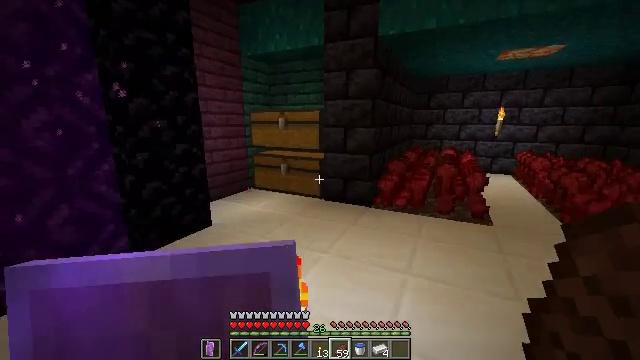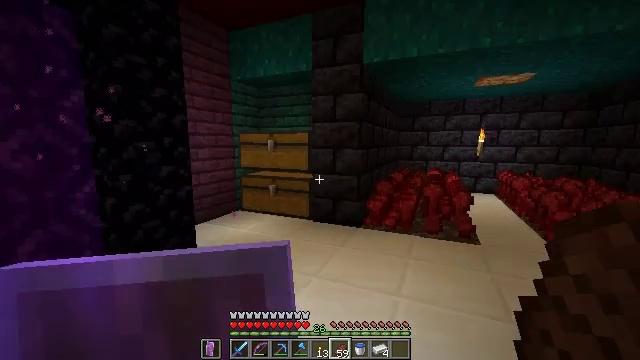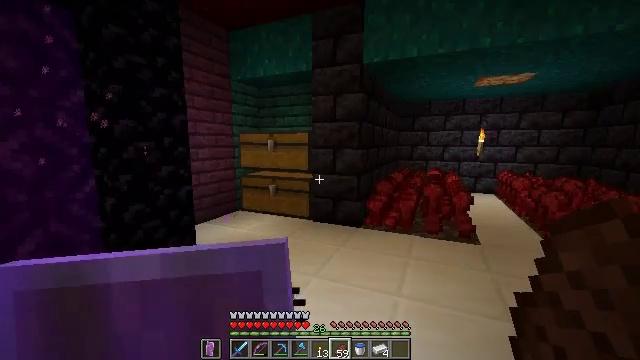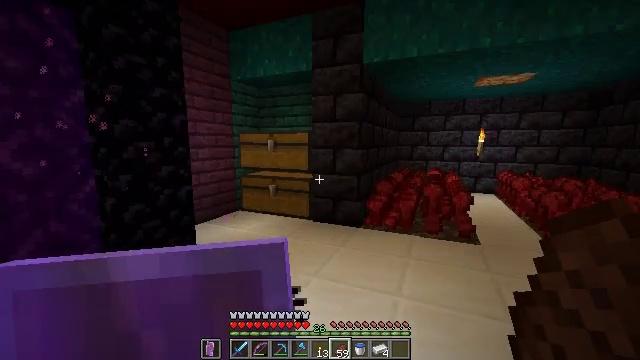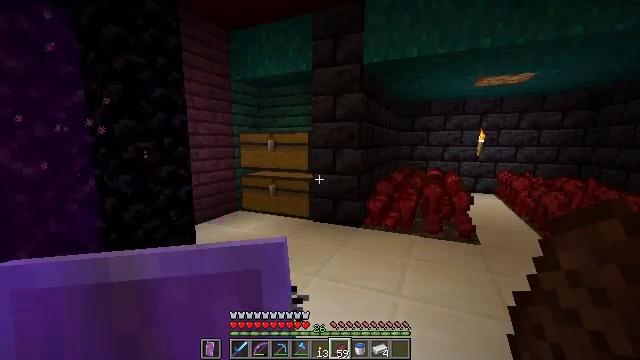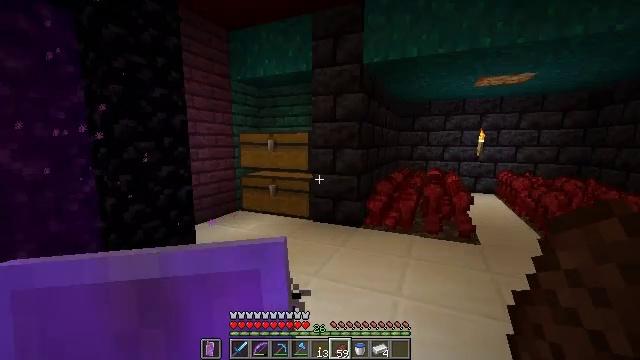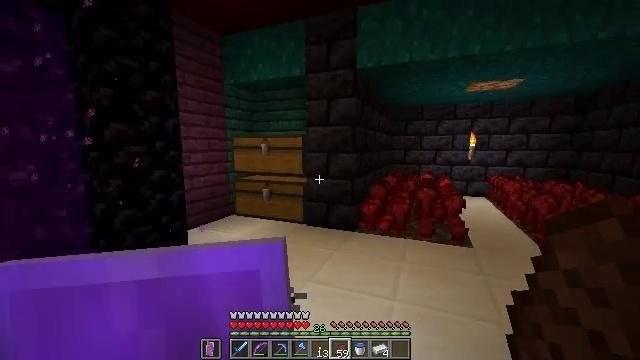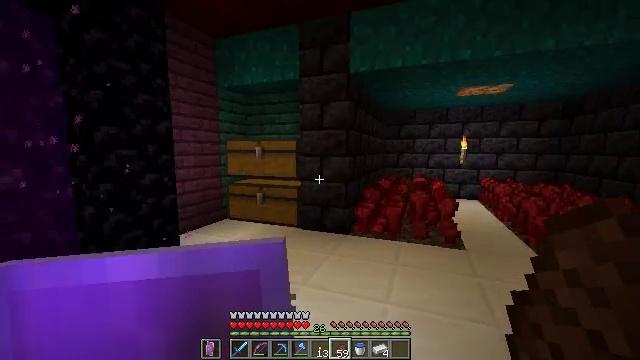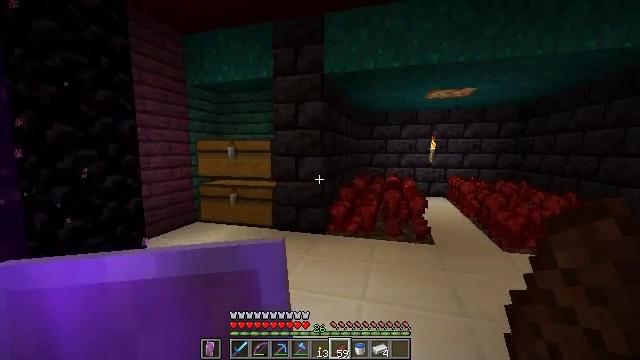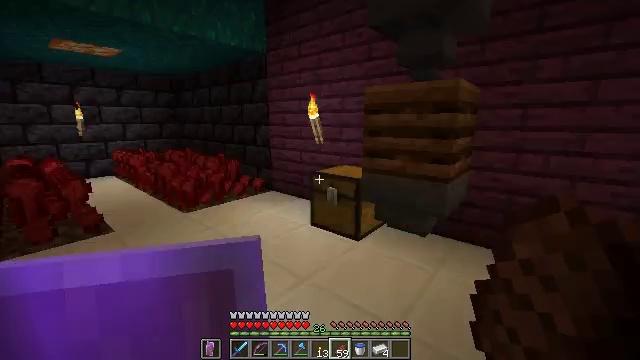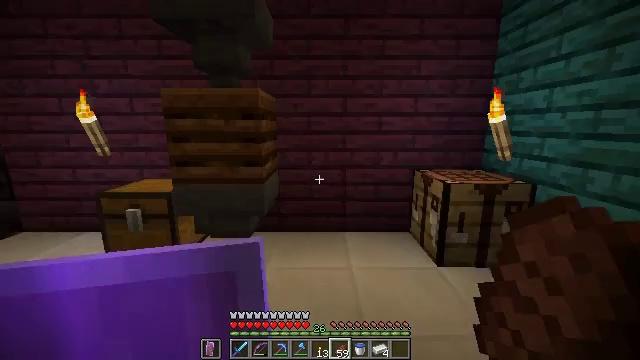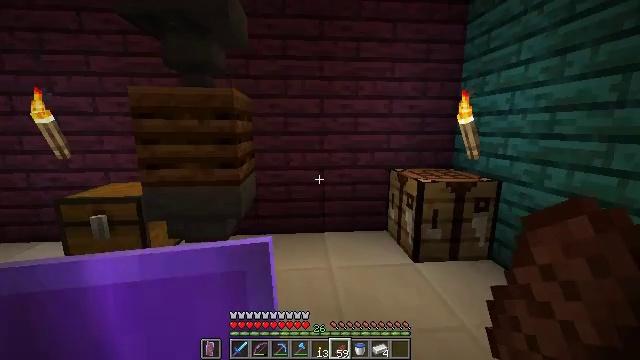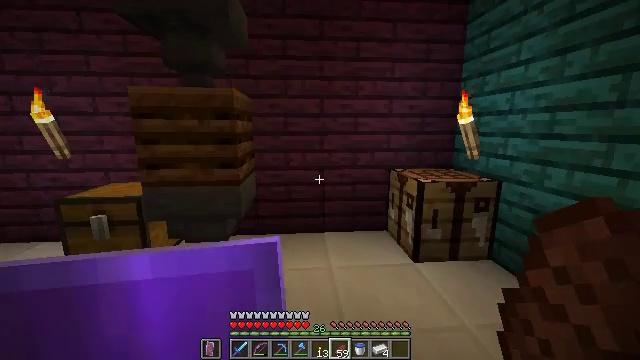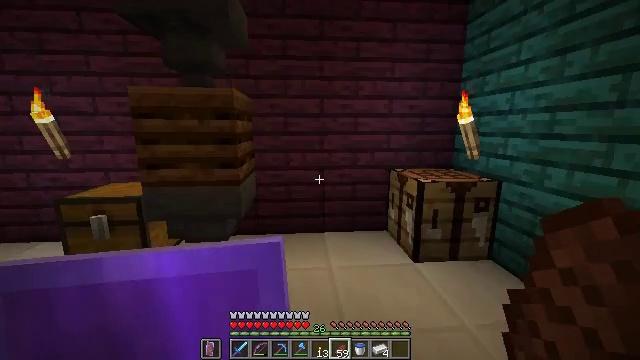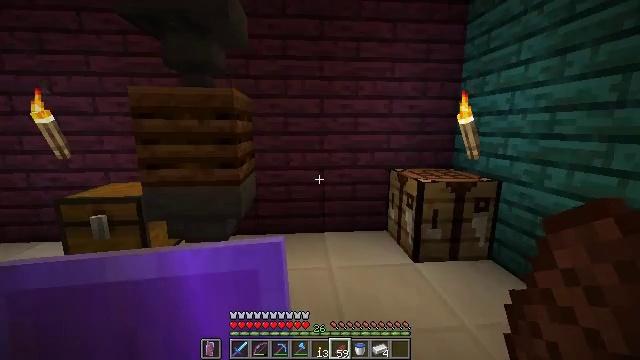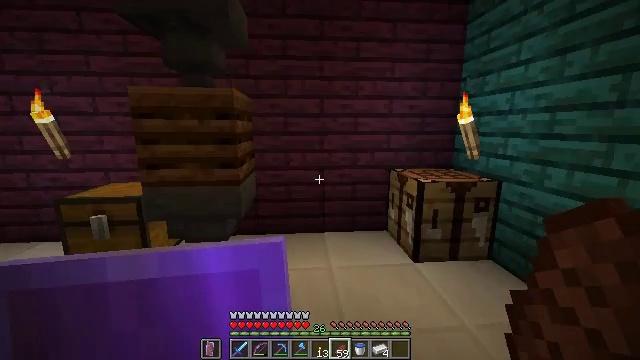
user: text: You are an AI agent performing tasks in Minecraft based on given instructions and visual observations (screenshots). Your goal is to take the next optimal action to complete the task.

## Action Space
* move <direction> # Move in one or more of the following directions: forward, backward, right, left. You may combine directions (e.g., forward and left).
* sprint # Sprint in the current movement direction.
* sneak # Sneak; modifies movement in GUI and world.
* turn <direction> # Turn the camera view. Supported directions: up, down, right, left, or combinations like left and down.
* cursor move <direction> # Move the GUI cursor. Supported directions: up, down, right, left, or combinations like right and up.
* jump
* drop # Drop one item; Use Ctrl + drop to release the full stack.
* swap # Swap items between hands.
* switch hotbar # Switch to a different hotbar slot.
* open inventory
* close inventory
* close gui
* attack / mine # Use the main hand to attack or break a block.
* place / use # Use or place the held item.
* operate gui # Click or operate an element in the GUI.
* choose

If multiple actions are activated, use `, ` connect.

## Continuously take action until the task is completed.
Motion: motion action
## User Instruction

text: Make a glistering melon slice with a crafting table.
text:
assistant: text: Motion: turn right and up
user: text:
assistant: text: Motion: no_op
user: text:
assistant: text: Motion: no_op
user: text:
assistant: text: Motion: no_op
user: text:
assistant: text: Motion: no_op
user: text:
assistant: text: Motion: turn right
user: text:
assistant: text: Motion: turn right
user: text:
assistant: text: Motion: turn right
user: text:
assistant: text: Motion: turn right and down
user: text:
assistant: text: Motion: turn right and up
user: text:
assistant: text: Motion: turn right
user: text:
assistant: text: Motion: no_op
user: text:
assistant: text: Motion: no_op
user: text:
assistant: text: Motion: no_op
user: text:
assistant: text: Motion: no_op
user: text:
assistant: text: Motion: no_op
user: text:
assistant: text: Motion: turn left and up
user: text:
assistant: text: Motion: turn left and up
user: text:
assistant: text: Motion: turn left and up
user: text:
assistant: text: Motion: no_op
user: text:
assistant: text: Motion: no_op
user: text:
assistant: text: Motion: turn left and down
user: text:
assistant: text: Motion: turn left and down
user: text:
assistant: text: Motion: turn left and down
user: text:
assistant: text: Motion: no_op
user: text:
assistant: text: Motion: move forward
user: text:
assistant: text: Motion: move forward
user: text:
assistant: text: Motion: move forward
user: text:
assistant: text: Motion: move forward
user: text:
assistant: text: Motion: move forward, turn left and down